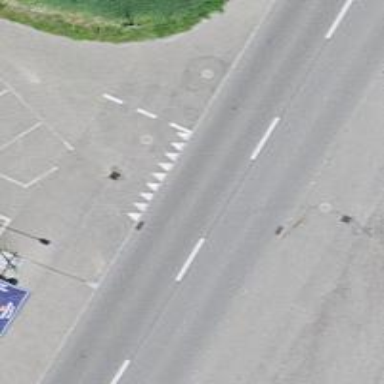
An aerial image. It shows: Road with "give way" sign.